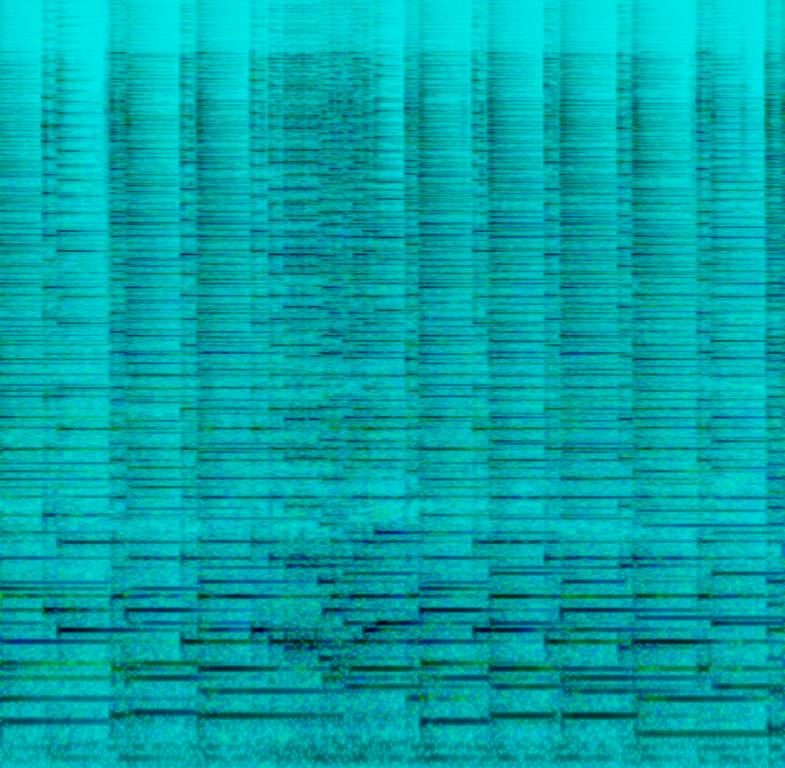
This music is instrumental. The tempo is medium with a beautiful Harpsichord rendition. The music is a famous Western Classical composition by an Italian composer. The  music is engaging, enthralling, rich, deep, passionate baroque music.